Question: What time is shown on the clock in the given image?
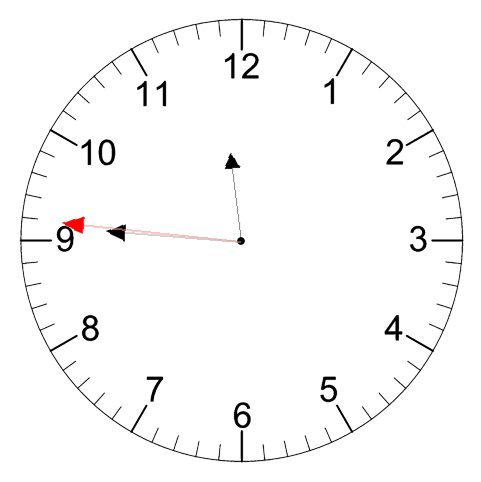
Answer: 11:45:46